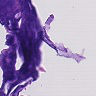
Metastatic tissue present: no